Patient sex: F
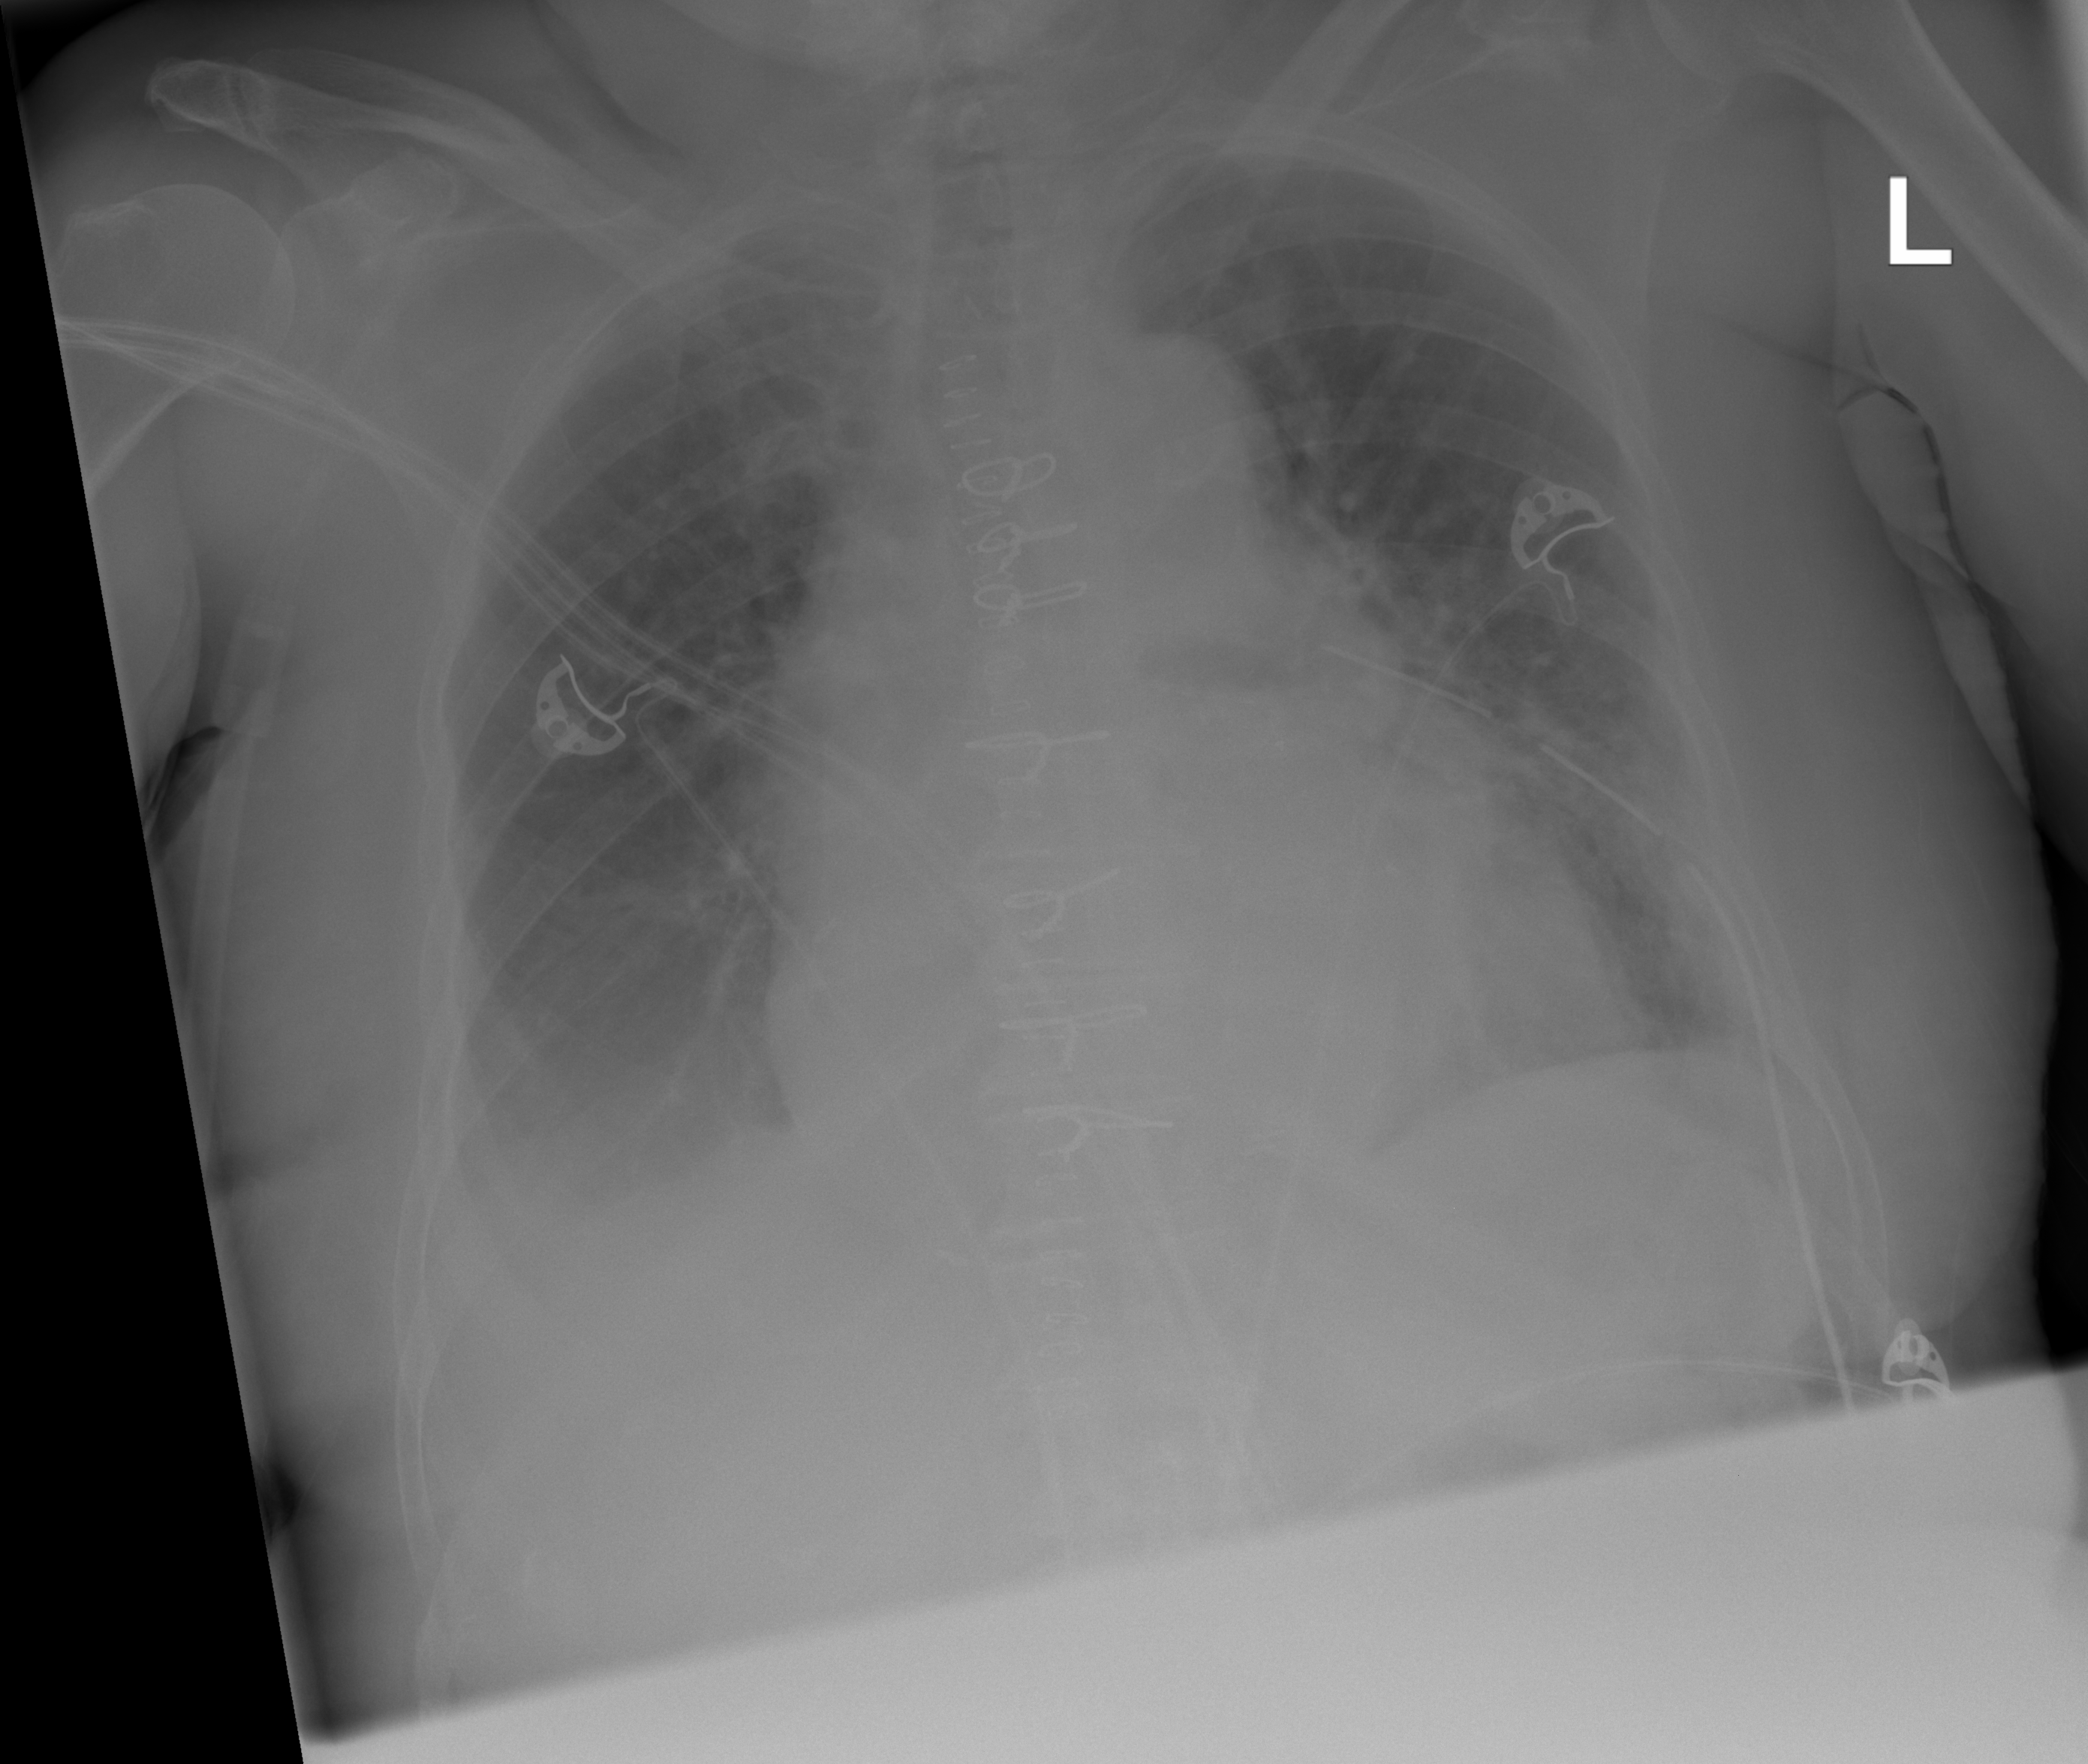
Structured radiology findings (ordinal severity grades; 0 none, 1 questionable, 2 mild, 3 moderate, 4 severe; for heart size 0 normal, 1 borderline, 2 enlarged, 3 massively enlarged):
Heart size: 2
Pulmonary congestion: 0
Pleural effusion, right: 2
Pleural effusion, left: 2
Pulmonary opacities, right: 0
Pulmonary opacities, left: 0
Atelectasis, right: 0
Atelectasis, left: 2